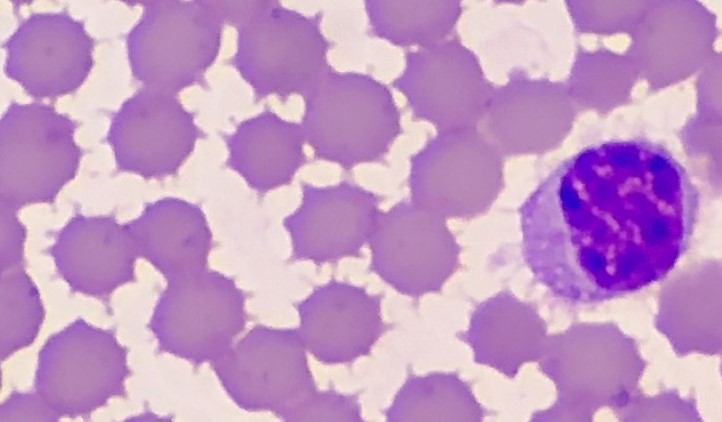
White blood cell type: Lymphocyte